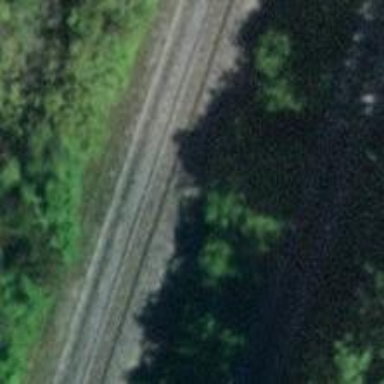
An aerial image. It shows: Narrow-gauge railway with single track. The railway is electrified with contact line.